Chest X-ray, PA view. Patient: 61 years old, sex F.
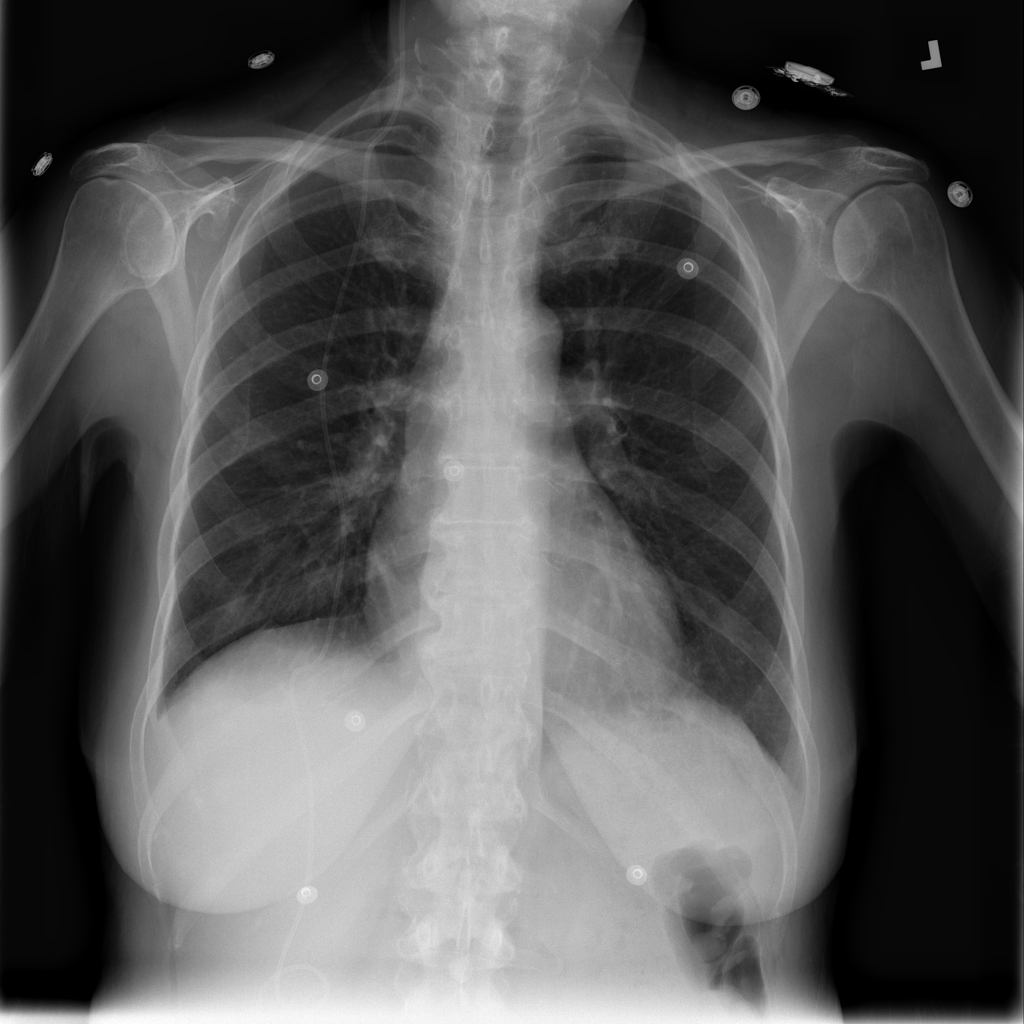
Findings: Effusion